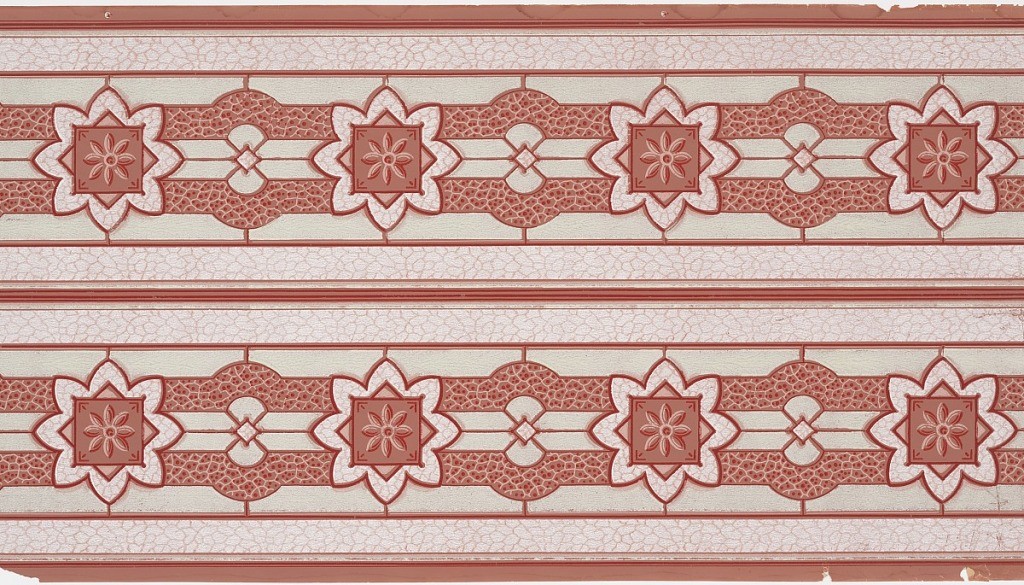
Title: Frieze
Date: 1905–1915
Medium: Machine-printed paper, liquid mica
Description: A central band of stylizied floral motifs; printed in metallic colors; printed 2 across.